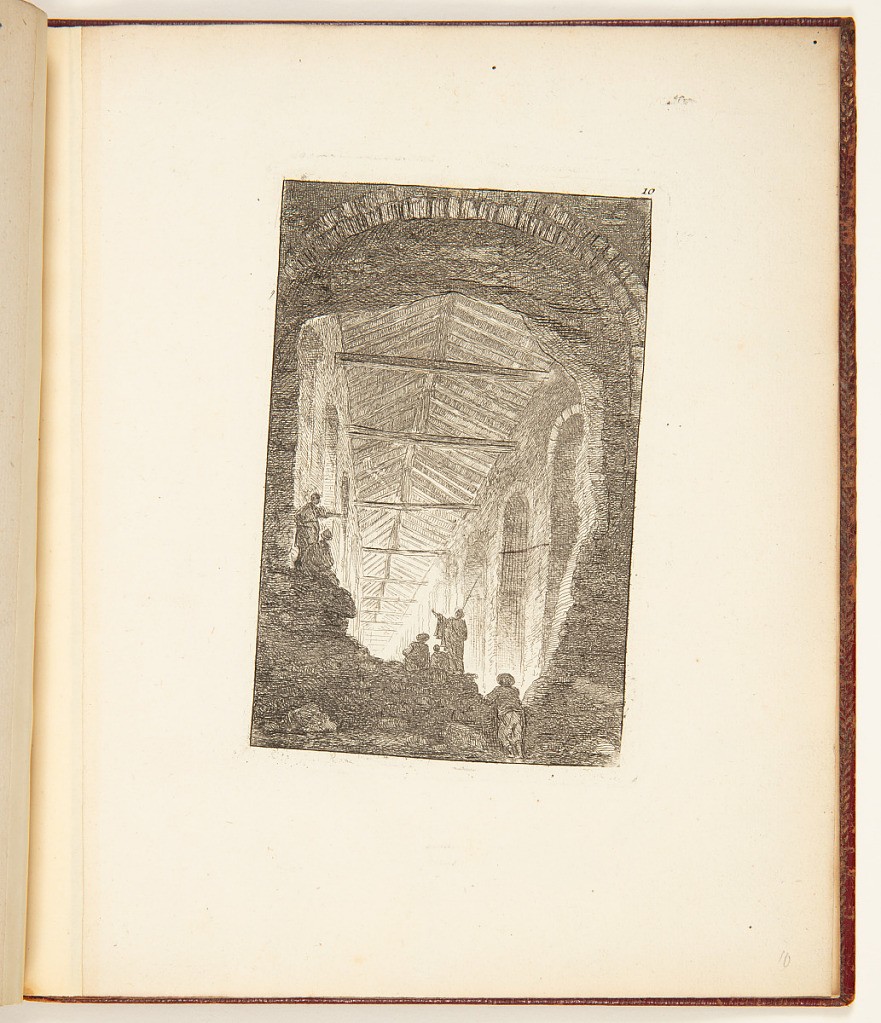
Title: The Ancient Gallery
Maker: Hubert Robert, French, 1733 – 1808
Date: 1810-29
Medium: etching on paper
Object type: Print
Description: A view of a long gallery with arcades covered by a wooden roof. In the foreground, figures looking towards the gallery from a large opening in the ruins of a stone wall. The plate is numbered. The signatures are burnished in the lower left and right corners. An early state of this print, now in the Metropolitan Museum of Art, New York City (acc.no. 2012.136.41.10), includes the surviving signatures: ‘Digne Sc' and ‘Bobert Del. Roma'.